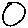
Label: circle